Field crop: maize
Growth stage: 2
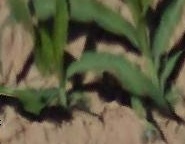
Species: maize